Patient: sex F, age 63
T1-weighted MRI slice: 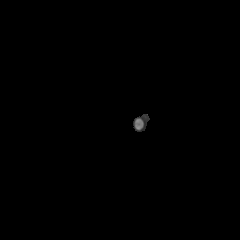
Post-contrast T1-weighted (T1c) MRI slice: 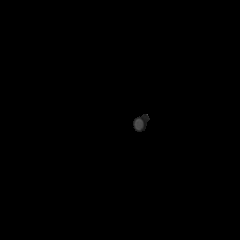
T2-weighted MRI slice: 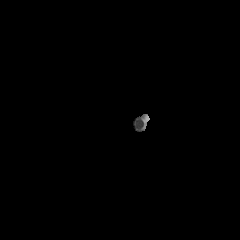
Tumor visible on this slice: no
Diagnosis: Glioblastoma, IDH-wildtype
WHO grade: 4